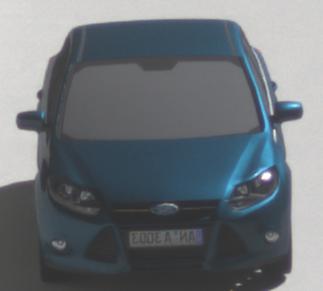
Make: Ford
Model: Focus 1.6 Ti-VCT
Detailed model: Focus (III)
Model produced from: 2011/09
Model produced until: 2014/09
Doors: 5
Color: blue
Road condition: dry road
Daytime: midday
Contrast: high contrast